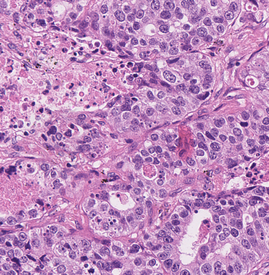
Tumor epithelial tissue: yes
Tumor-associated stroma tissue: yes
Normal tissue: no